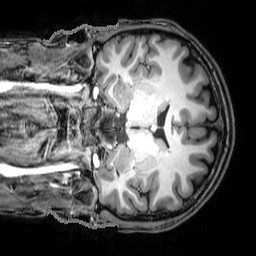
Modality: T1w
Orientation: sagittal
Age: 18
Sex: male
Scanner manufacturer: philips
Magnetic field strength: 3 T
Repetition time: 8.307 s
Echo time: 3.868 s